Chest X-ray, AP view. Patient: 67 years old, sex M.
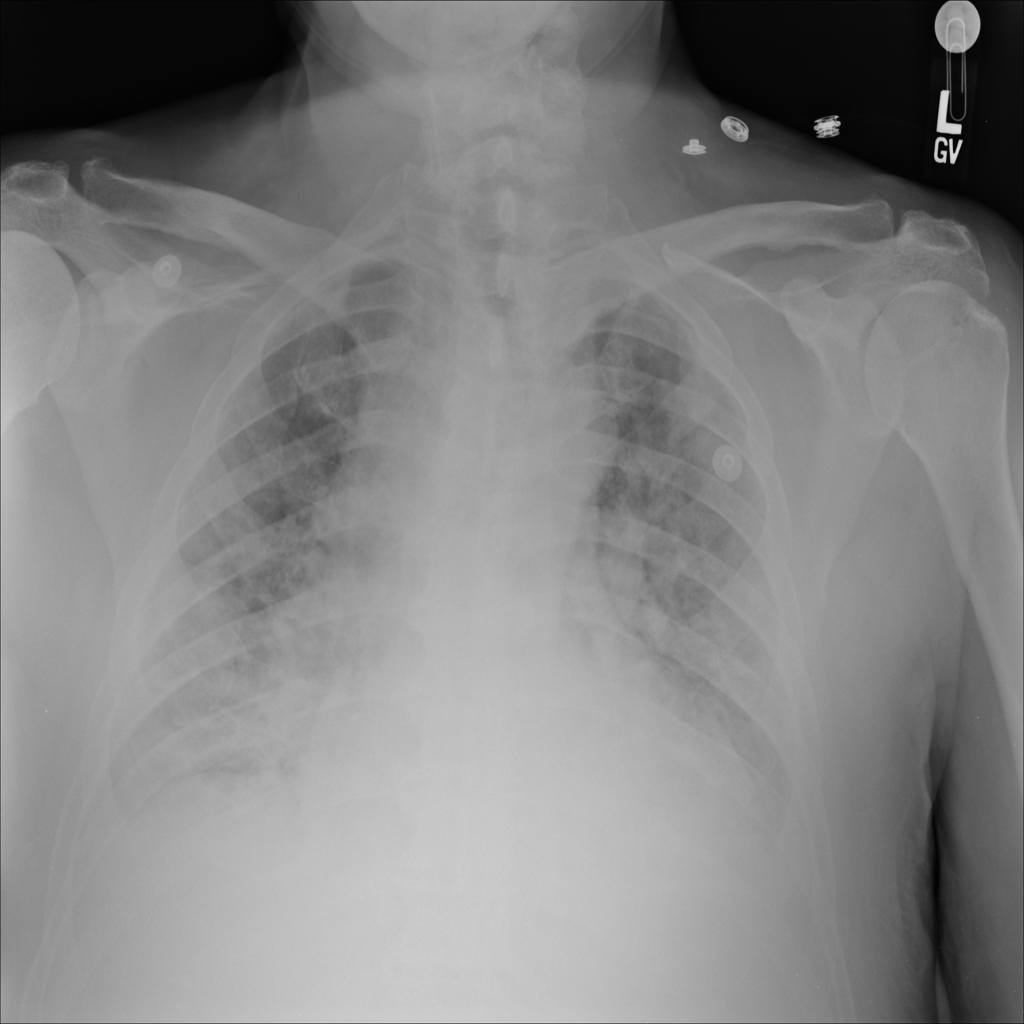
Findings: Edema